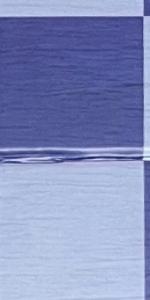
Label: Empty